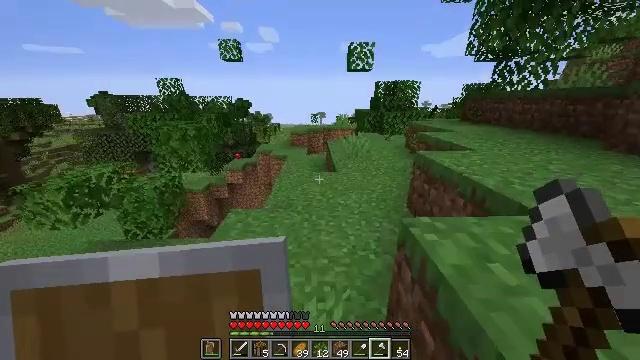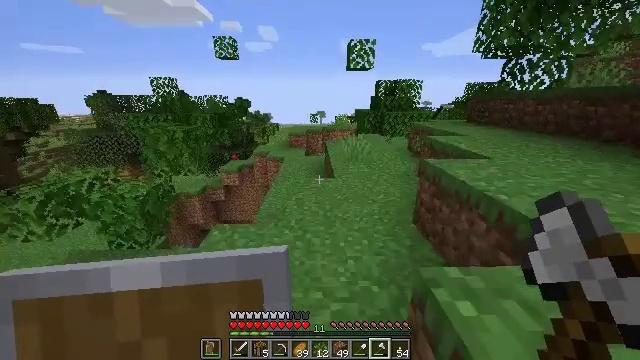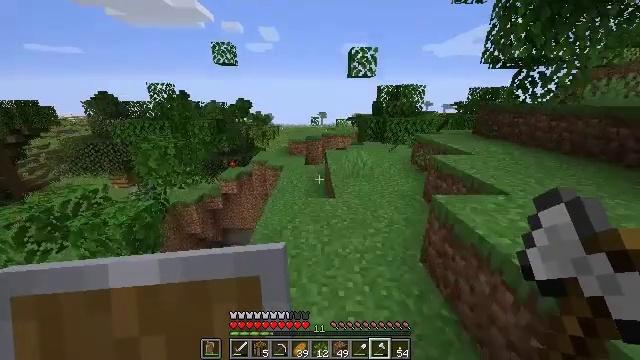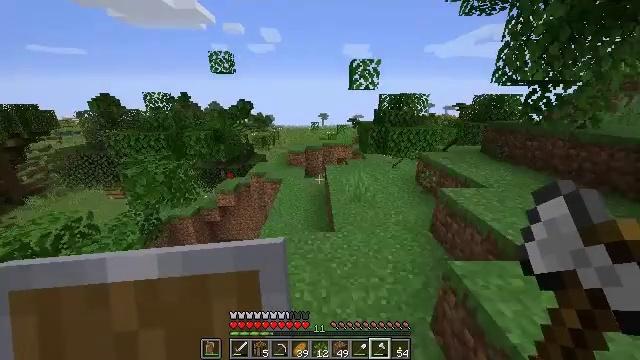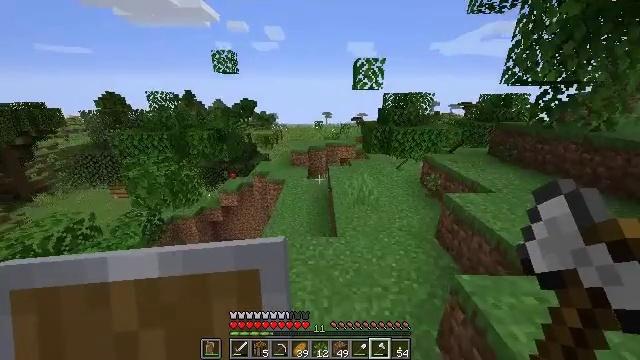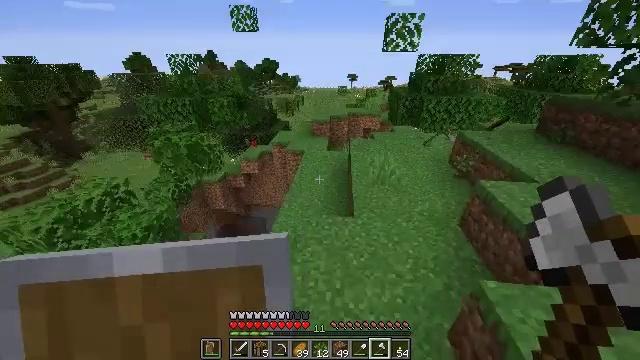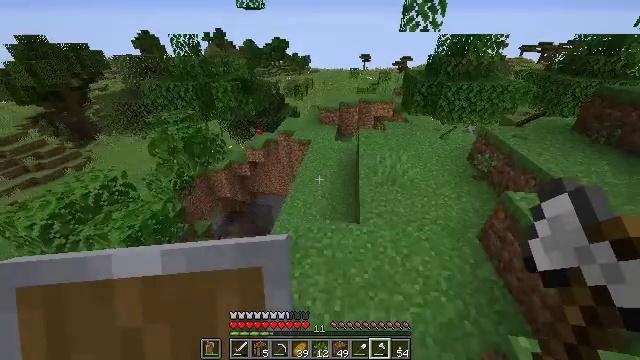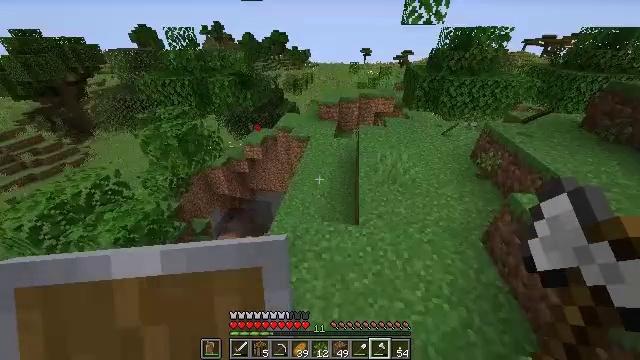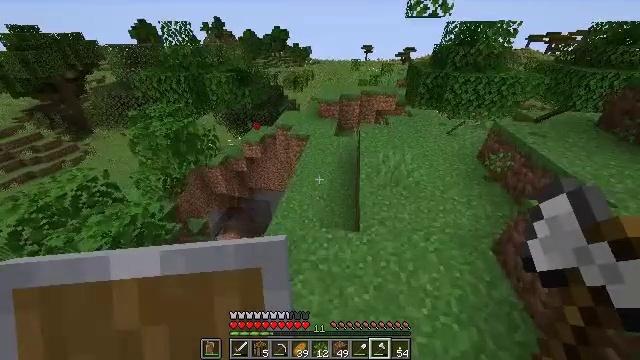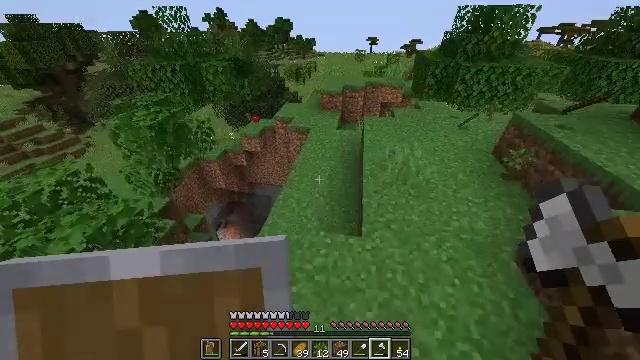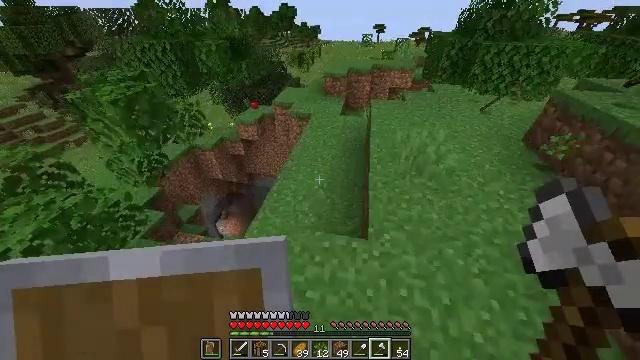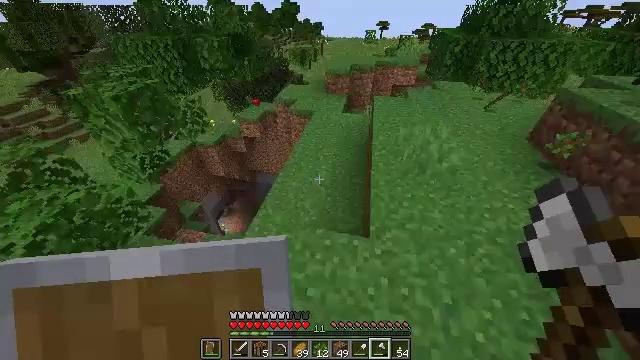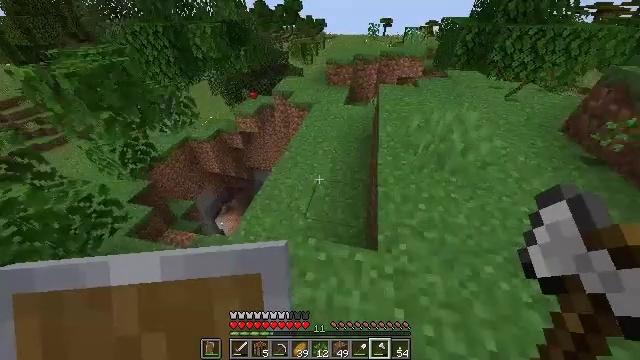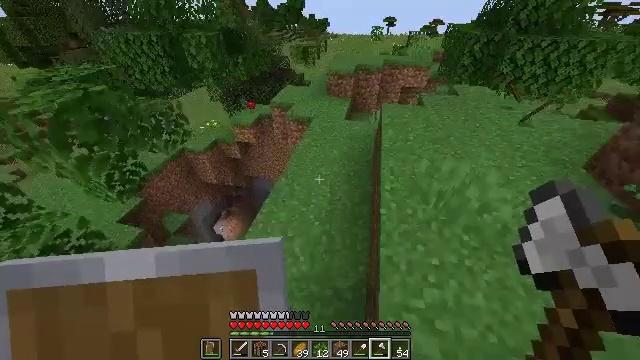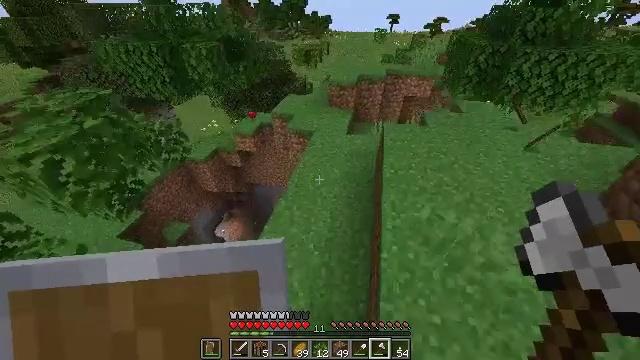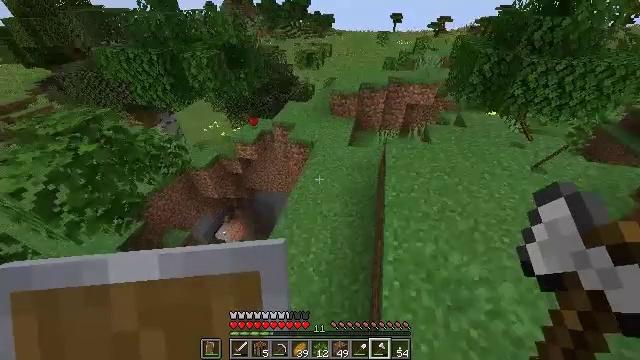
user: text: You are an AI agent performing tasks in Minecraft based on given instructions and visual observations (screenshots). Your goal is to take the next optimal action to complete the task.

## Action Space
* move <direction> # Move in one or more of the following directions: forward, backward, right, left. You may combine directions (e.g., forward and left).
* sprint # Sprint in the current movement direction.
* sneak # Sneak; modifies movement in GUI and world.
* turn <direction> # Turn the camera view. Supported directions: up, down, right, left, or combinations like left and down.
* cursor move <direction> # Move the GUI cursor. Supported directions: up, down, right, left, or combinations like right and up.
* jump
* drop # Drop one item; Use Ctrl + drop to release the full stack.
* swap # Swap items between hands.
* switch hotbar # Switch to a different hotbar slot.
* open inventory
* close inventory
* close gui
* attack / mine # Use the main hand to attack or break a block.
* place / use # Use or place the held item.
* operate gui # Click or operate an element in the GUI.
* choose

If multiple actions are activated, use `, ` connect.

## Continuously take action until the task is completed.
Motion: motion action
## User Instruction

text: Craft an oak sign from oak materials.
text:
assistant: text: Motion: move forward, jump
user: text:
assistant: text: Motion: move forward, jump
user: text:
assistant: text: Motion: move forward, jump
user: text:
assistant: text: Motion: move forward, jump
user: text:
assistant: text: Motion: move forward, turn left and down, jump
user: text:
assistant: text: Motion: move forward, turn left and down, jump
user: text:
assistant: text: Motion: move forward, turn down, jump
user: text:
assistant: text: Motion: move forward, jump
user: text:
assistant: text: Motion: move forward, turn down, jump
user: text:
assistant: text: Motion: move forward, turn left and down, jump
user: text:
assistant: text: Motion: move forward, jump
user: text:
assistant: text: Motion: move forward, jump
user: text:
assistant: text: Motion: move forward, jump
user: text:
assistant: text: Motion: move forward, jump
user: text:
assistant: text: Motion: move forward, jump
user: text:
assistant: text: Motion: move forward, jump
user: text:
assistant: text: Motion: move forward, turn left, jump
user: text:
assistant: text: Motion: move forward, turn left, jump
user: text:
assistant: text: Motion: move forward, turn left and down, jump
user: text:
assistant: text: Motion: move forward, turn left and down, jump
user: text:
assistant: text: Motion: move forward, turn left and down, jump
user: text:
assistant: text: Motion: move forward, turn left and down, jump
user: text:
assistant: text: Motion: move forward, turn left and down, jump
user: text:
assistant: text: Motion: move forward, turn down, jump
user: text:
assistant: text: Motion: move forward, jump
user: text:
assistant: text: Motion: move forward and move right, jump
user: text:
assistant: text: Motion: move forward and move right, jump
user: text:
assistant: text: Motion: move forward and move right, jump
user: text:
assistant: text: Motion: move forward and move right, jump
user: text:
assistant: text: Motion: move forward and move right, turn left and down, jump